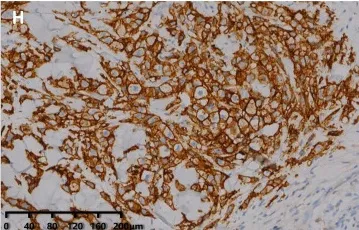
Partial response to capecitabine combined with trastuzumab and pyrotinib treatment. (H) Very strong immunohistochemical staining (IHC 3+) of HER2 was observed in the tumor samples taken from the liver of the patient in case 5.
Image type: pathology (immunostaining)